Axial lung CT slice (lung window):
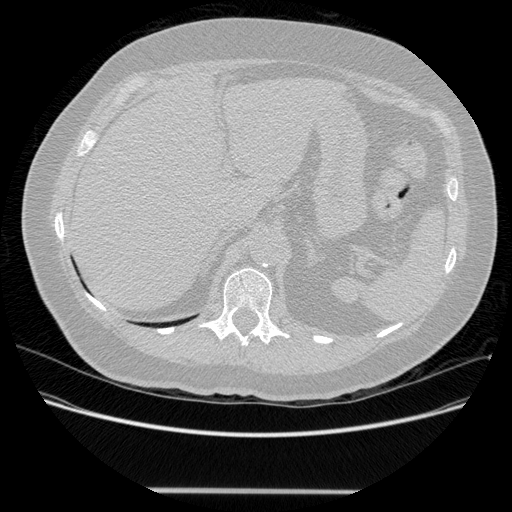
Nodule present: no